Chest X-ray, PA view. Patient: 60 years old, sex F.
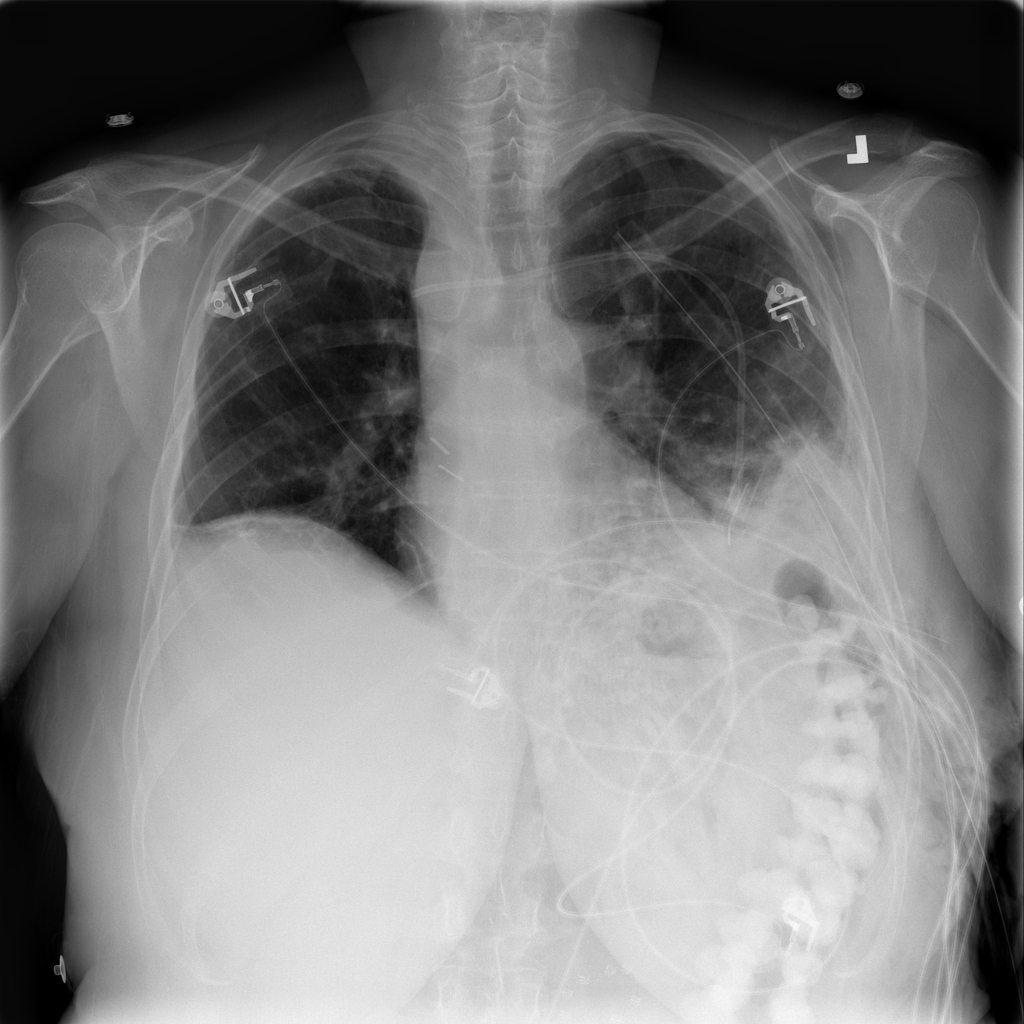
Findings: Atelectasis, Infiltration, Pneumothorax